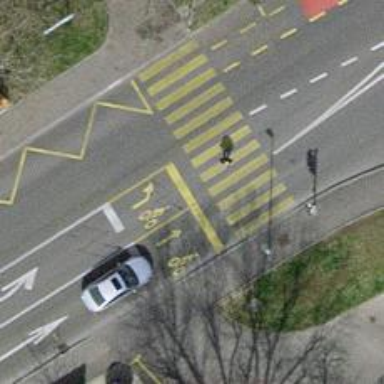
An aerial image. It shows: Road with traffic signals.